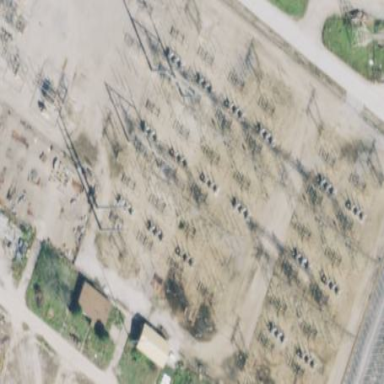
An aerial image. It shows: Fenced power substation at the transmission level.